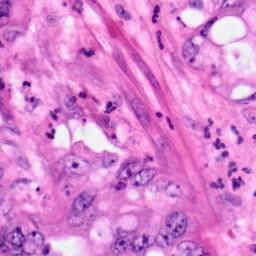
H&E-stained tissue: Pancreatic